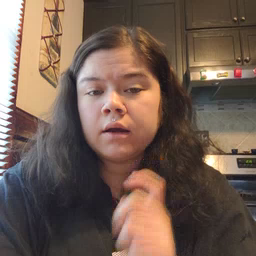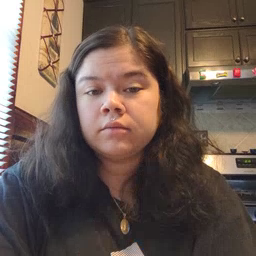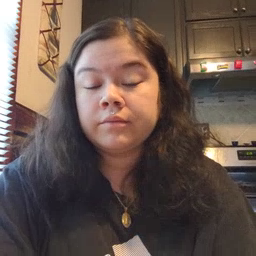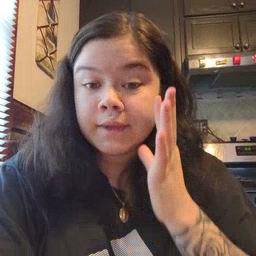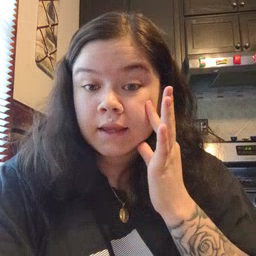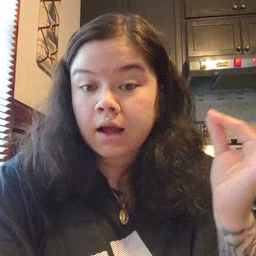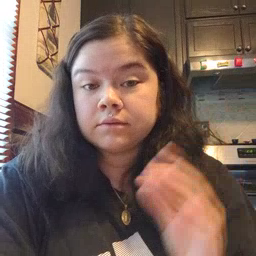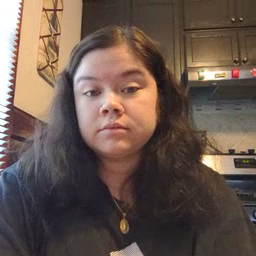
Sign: cat